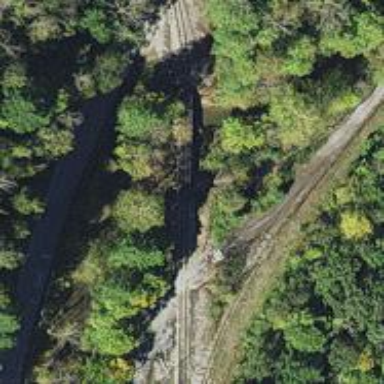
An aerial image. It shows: Bridge over railway line.